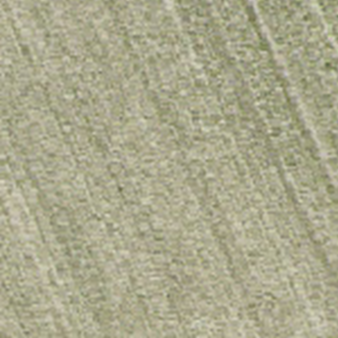
Label: other